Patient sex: M
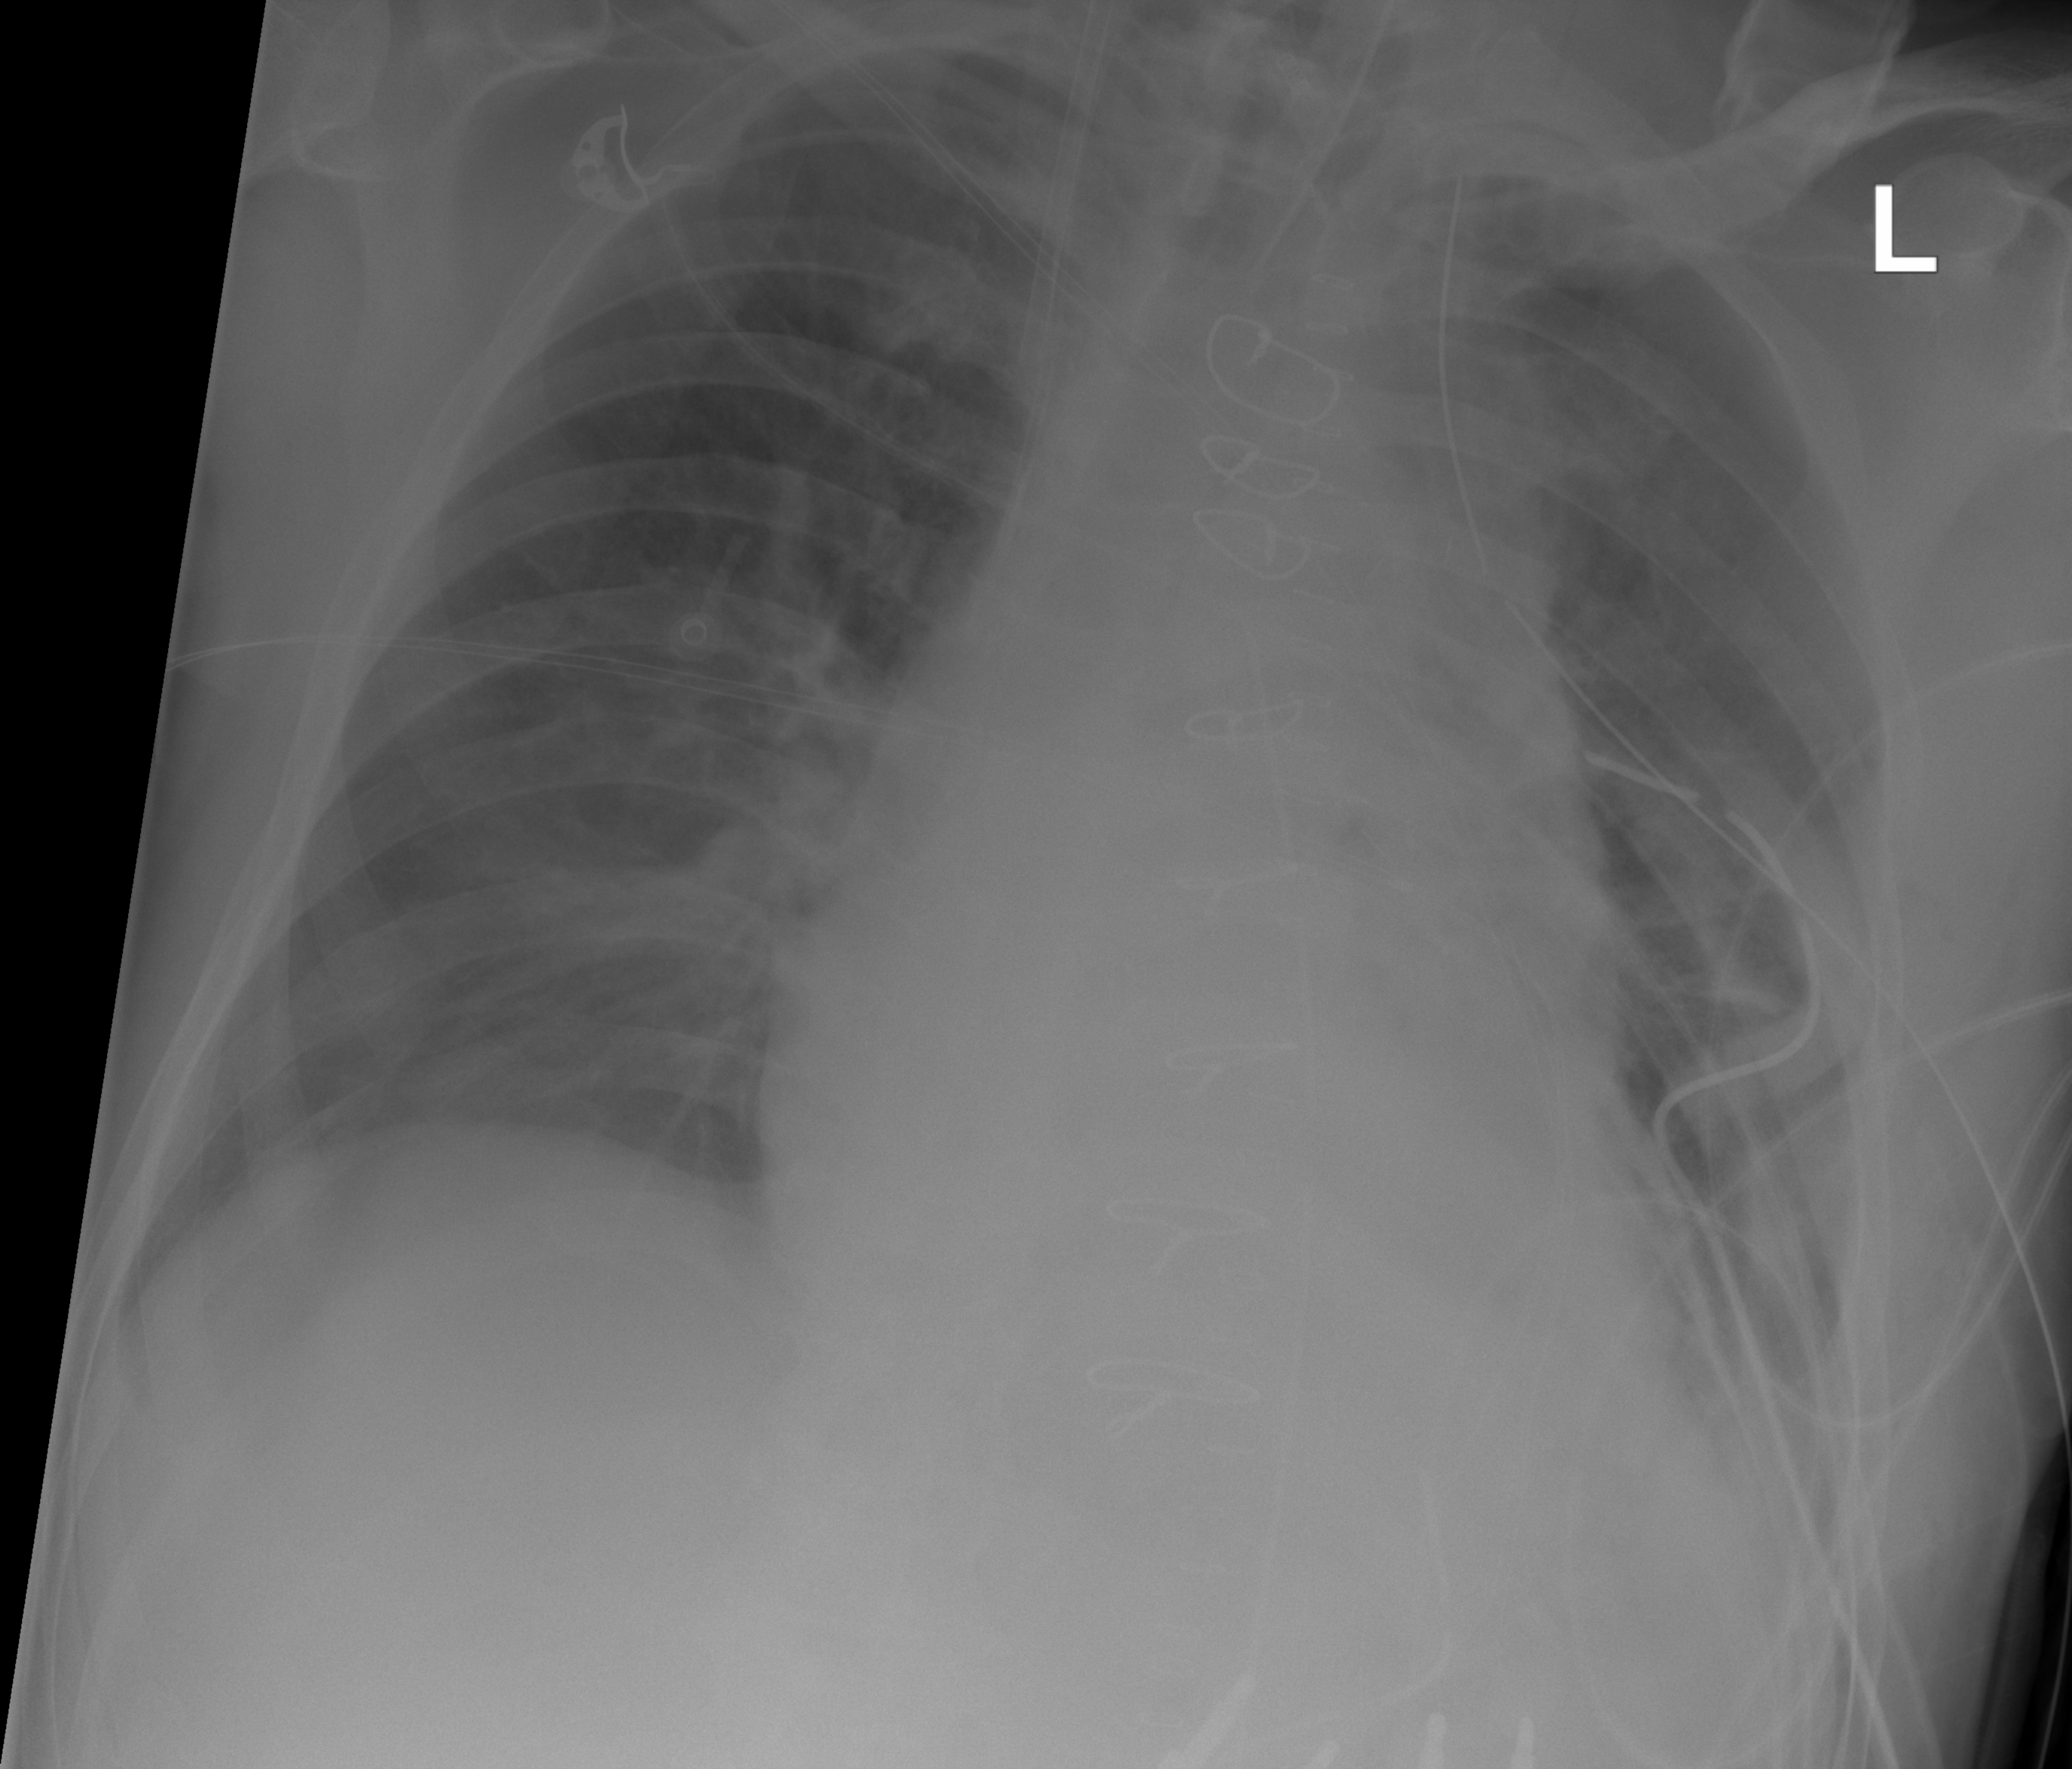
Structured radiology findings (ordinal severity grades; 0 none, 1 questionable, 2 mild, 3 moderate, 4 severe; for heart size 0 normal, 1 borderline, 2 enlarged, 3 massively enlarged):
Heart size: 2
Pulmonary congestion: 1
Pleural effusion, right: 0
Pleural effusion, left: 2
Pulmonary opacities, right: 0
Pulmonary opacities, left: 0
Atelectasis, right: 0
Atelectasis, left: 3